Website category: university
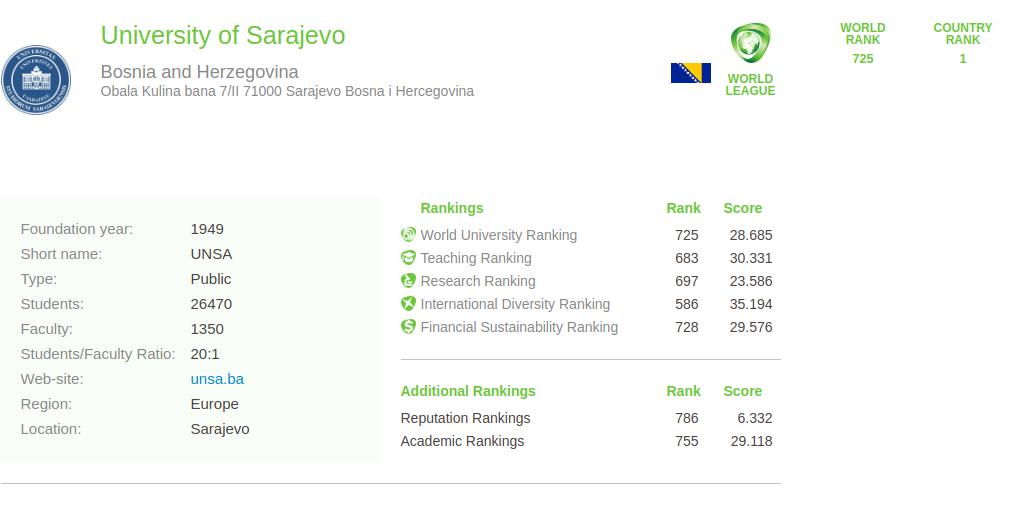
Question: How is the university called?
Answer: University of Sarajevo

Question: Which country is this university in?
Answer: Bosnia nd Herzegovina

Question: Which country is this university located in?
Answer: Bosnia nd Herzegovina

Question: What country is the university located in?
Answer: Bosnia nd Herzegovina

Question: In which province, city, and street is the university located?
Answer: Obala Kulina bana 7/II 71000 Sarajevo Bosna i Hercegovina

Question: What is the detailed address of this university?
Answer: Obala Kulina bana 7/II 71000 Sarajevo Bosna i Hercegovina

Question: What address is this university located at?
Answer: Obala Kulina bana 7/II 71000 Sarajevo Bosna i Hercegovina

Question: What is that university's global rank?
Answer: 725

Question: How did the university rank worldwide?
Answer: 725

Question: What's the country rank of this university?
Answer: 1

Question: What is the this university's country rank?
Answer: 1

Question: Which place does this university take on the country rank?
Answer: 1

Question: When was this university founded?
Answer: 1949

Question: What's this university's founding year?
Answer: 1949

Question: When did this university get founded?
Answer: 1949

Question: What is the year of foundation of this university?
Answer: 1949

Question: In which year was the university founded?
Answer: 1949

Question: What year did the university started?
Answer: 1949

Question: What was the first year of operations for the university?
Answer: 1949

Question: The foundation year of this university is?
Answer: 1949

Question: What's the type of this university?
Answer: Public

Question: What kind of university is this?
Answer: Public

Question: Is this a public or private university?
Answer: Public

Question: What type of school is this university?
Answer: Public

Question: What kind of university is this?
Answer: Public

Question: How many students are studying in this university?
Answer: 26470

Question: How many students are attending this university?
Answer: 26470

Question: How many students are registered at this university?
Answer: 26470

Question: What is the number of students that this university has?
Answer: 26470

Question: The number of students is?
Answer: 26470

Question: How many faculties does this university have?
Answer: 1350